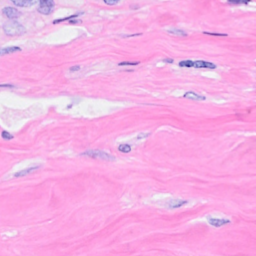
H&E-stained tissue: Breast